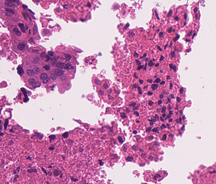
Tumor epithelial tissue: yes
Tumor-associated stroma tissue: no
Normal tissue: no